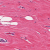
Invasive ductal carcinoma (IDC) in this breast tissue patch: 0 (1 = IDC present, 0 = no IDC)